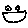
Label: smiley face